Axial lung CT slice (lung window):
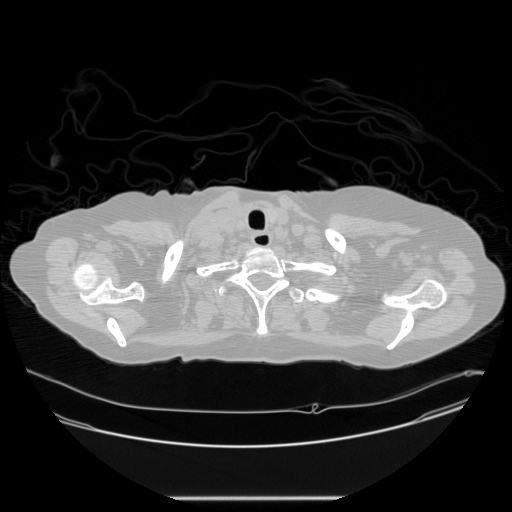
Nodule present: no